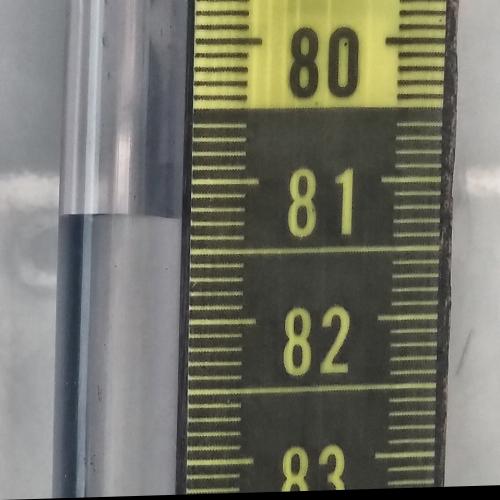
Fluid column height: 81.3 cm